Interaction volume radius: 5 \u00c5
Interaction volume height: 10 \u00c5
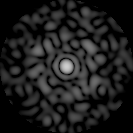
Disorder parameter: 0.8356